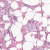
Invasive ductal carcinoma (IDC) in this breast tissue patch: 0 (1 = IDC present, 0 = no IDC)